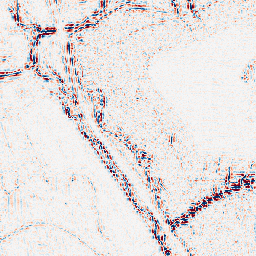
Category: wavelet
Decomposition family: wavelet_biorthogonal
Decomposition parameters: wavelet: bior2.4
level: 2
Upsampling method: cubic_catmull_rom
Upsampling parameters: scale: 8
Upsampling scale: 8